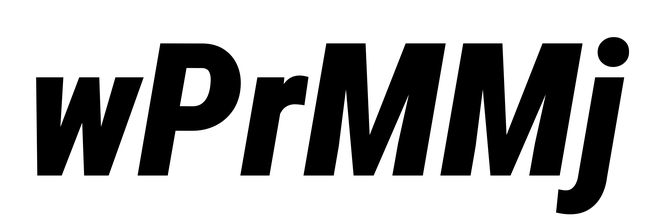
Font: Roboto-Italic_Condensed_Black_Italic